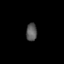
Tissue: skin
Cell type: Fibroblasts
Senescence score: 0.7182
Nuclear area (px): 189
Mean DAPI intensity: 89.19